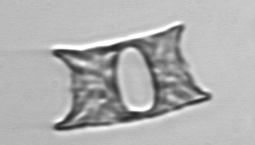
Label: Eucampia